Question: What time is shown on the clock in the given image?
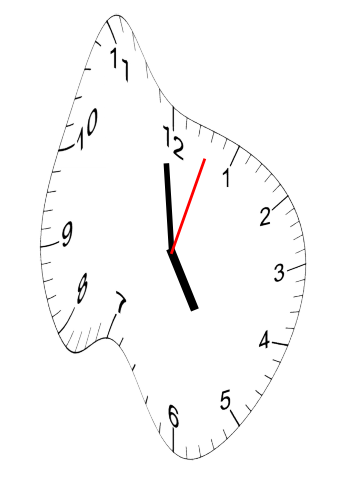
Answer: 04:59:03